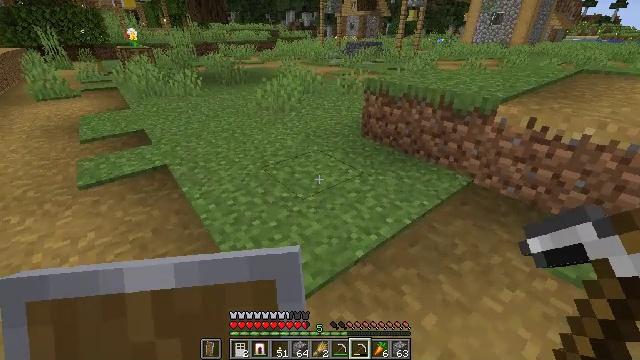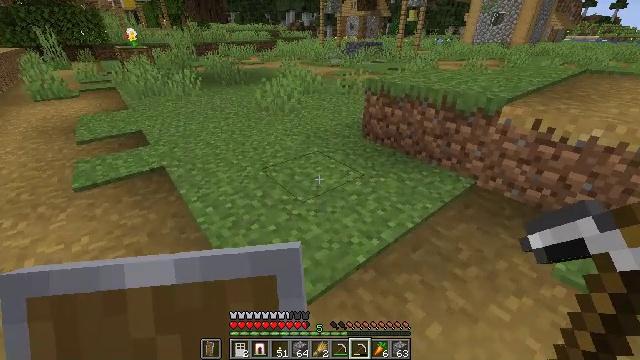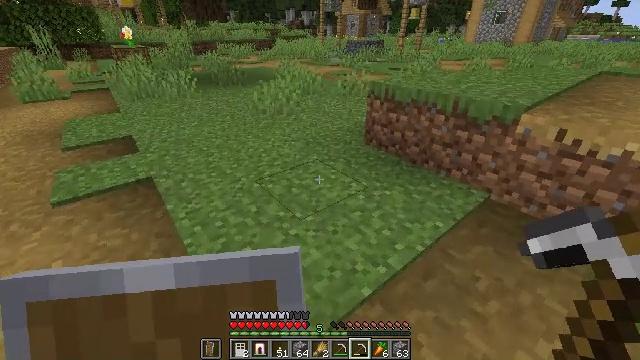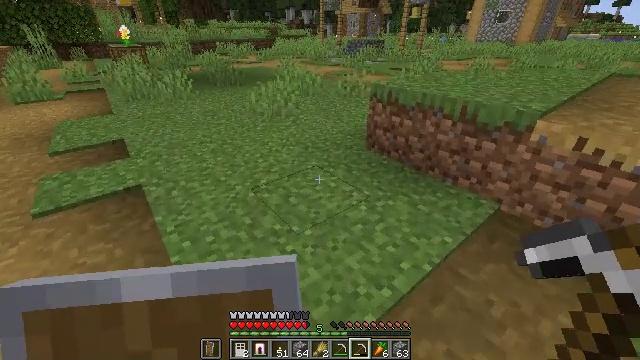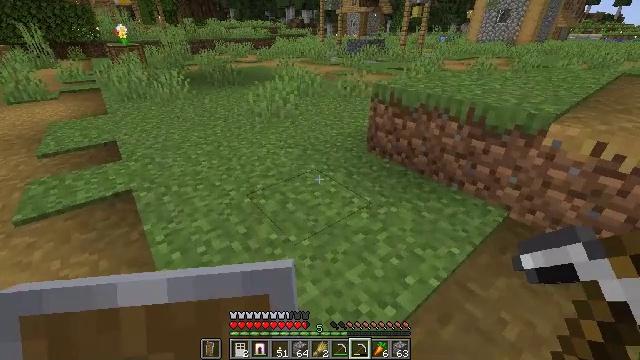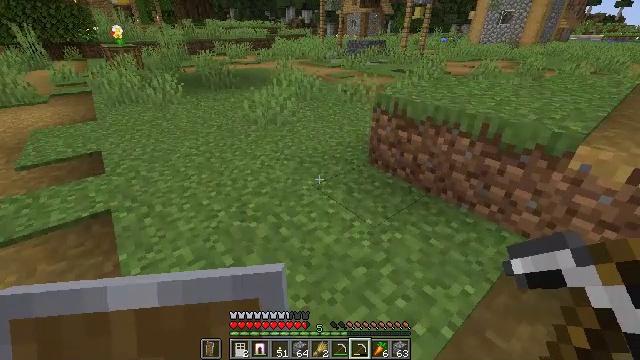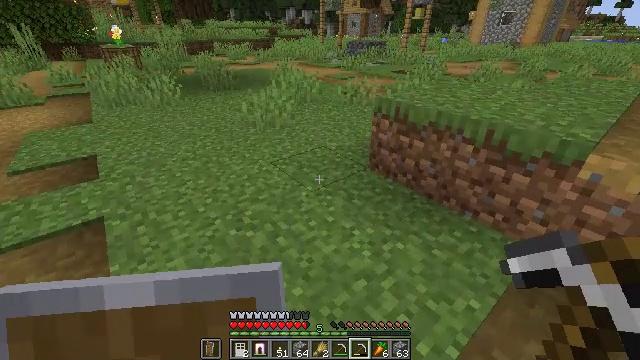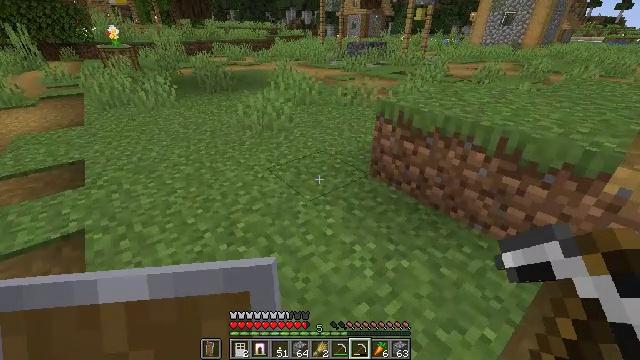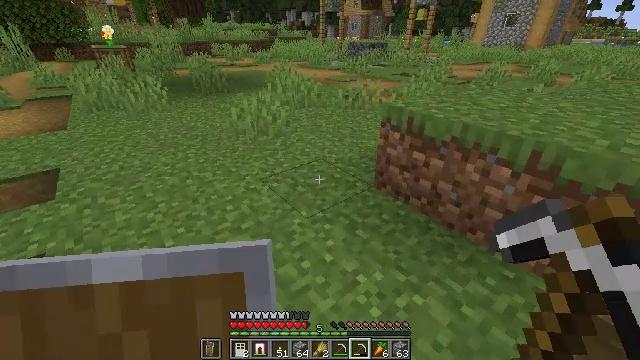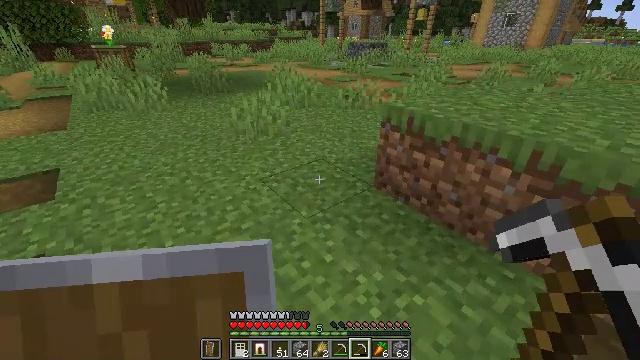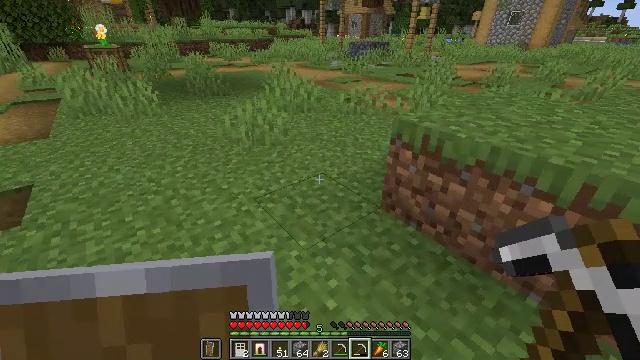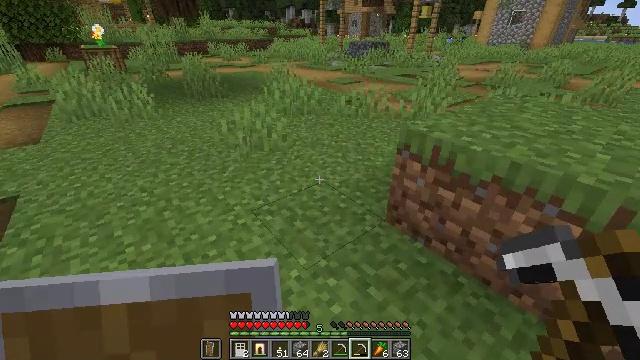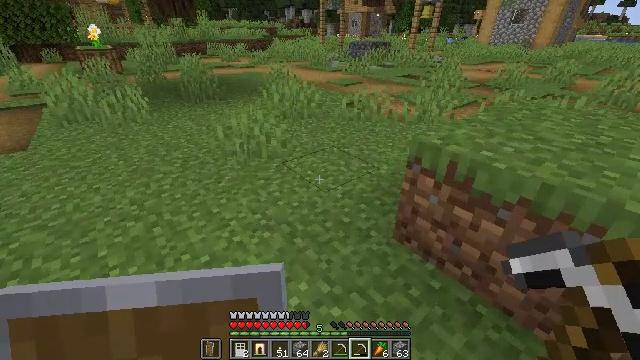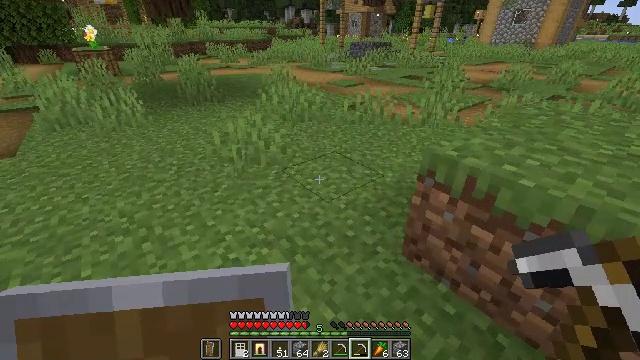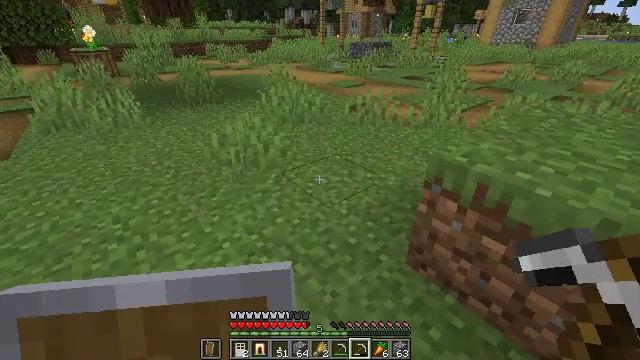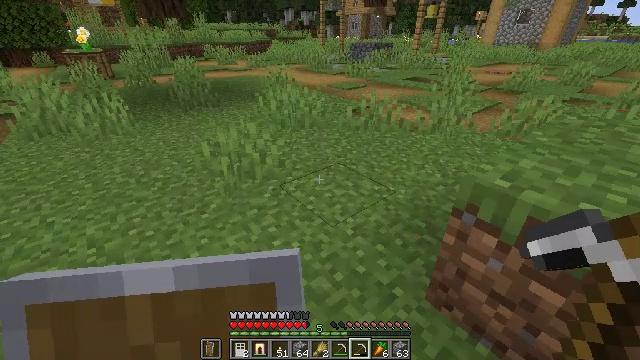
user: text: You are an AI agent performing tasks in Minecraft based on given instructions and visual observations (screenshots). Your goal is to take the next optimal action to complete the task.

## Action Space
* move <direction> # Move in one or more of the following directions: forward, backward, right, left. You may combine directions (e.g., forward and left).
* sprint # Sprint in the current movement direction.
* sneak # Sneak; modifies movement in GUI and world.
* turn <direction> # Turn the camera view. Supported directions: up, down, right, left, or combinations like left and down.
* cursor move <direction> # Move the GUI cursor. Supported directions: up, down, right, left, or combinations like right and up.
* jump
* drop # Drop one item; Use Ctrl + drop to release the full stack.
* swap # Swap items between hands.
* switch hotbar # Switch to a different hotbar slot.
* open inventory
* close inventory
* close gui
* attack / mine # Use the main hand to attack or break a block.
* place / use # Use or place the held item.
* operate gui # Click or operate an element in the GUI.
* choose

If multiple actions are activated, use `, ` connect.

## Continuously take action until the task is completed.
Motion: motion action
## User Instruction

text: Pick up the white bed by breaking it.
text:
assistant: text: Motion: move forward
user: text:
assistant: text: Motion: move forward
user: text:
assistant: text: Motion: move forward
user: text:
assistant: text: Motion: move forward
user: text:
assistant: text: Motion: move forward
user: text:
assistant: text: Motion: move forward
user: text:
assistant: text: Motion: move forward
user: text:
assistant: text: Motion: move forward
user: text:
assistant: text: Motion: move forward
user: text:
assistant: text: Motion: move forward
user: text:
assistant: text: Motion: move forward
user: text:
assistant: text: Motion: move forward
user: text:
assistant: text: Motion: move forward
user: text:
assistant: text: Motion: move forward
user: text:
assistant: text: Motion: move forward
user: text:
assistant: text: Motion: move forward
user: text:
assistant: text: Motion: move forward
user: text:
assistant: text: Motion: move forward
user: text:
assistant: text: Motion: move forward
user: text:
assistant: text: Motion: move forward
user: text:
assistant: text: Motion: move forward
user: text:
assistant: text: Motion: move forward
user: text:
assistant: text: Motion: move forward
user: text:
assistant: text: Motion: move forward
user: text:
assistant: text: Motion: move forward
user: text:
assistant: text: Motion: move forward
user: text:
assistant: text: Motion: move forward
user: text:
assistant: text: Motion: no_op
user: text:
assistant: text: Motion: no_op
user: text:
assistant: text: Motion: no_op